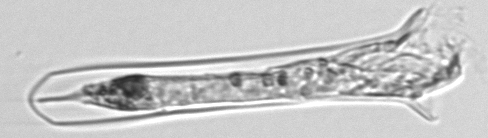
Label: Tintinnina